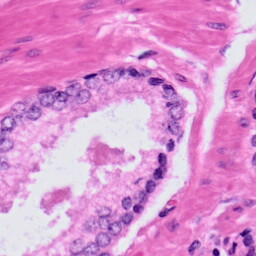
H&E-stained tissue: Prostate